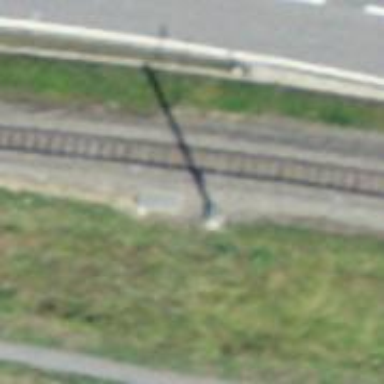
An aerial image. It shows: Narrow-gauge railway with 1 track. The tracks are electrified with contact line.